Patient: sex F, age 65
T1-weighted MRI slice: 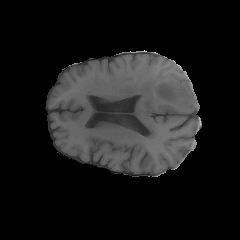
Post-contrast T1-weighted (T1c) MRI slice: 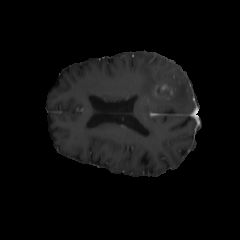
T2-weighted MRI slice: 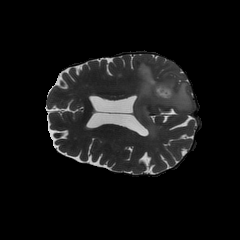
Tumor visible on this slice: yes
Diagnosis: Glioblastoma, IDH-wildtype
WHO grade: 4